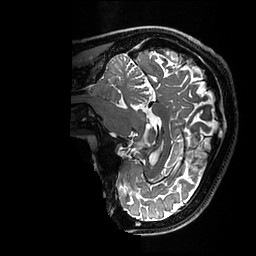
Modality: T2w
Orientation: sagittal
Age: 26
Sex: male
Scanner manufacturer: ge
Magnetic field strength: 3 T
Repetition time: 3.202 s
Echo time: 0.05868 s